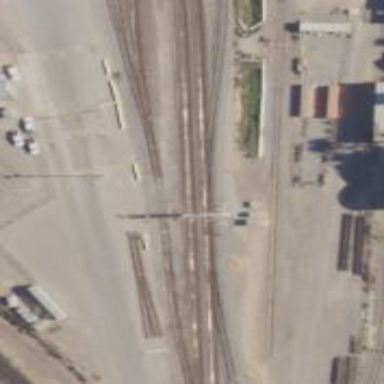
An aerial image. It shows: Railway signal.